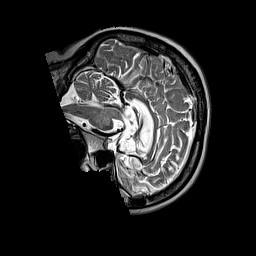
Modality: T2w
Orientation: sagittal
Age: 75
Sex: female
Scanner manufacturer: siemens
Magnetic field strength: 3 T
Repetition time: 3.2 s
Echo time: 0.212 s